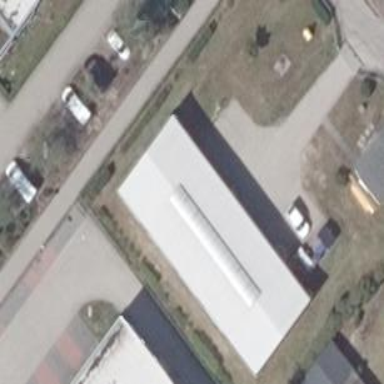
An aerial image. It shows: Commercial building.